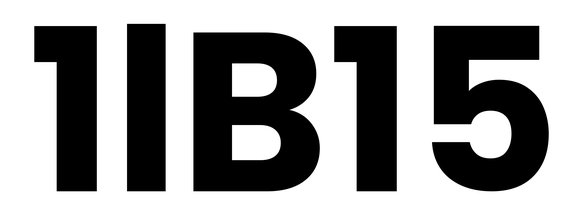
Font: Poppins-Bold